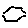
Label: hexagon